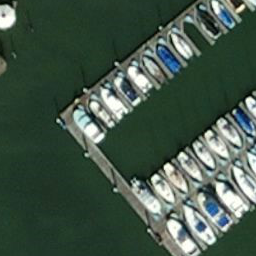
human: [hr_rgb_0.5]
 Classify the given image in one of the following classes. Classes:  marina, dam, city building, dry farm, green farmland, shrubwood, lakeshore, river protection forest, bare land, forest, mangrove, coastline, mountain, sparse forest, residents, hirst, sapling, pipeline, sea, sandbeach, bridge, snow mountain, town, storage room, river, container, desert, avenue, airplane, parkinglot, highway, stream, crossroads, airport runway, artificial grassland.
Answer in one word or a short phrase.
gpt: marina